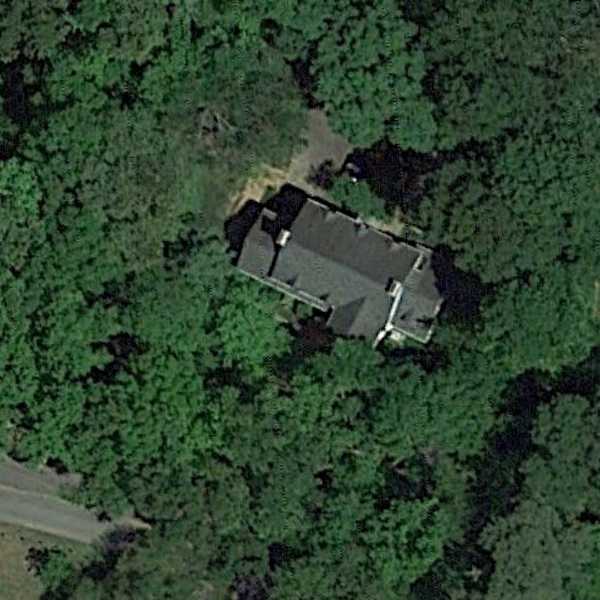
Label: SparseResidential